Question: When debugging the page, in Firebug NET tab, it can show the page HTML, like the screenshot below. I was wondering if Chrome developer tool can do the same?

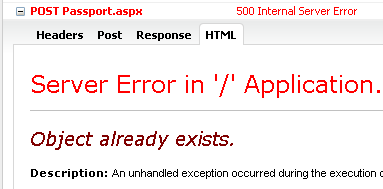
Answer: In the Chrome Dev Tool, under the resources or network tab, if you double click on a resource it will open it in a new tab/window showing the rendered HTML/page/image/etc.
If you want the HTML you can look at the content tab under the Network pane, or you can look at the parsed/organized HTML code under the Elements pane.